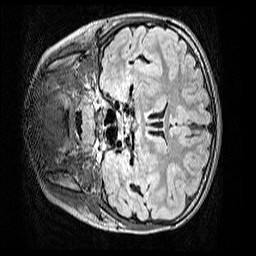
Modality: FLAIR
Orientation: coronal
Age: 10
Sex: female
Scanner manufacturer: siemens
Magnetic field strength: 3 T
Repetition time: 5 s
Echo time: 0.388 s